Field crop: maize
Growth stage: 2
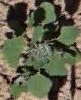
Species: chenopodium